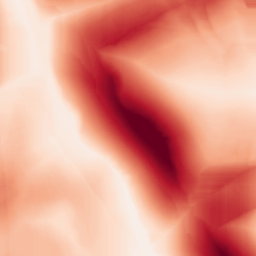
Category: morphological
Decomposition family: morphological_square
Decomposition parameters: operation: gradient
size: 50
Upsampling method: sinc_hamming
Upsampling parameters: scale: 2
kernel_size: 16
Upsampling scale: 2